Interaction volume radius: 5 \u00c5
Interaction volume height: 35 \u00c5
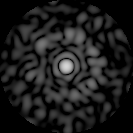
Disorder parameter: 0.8346